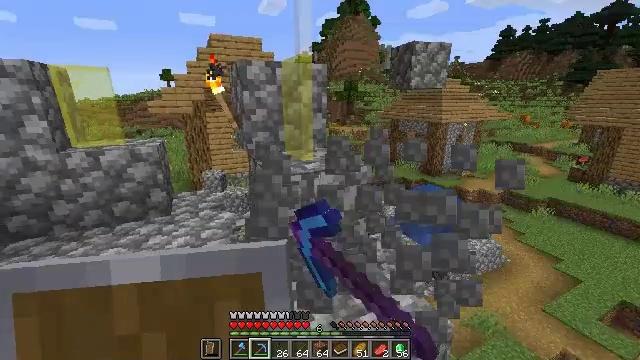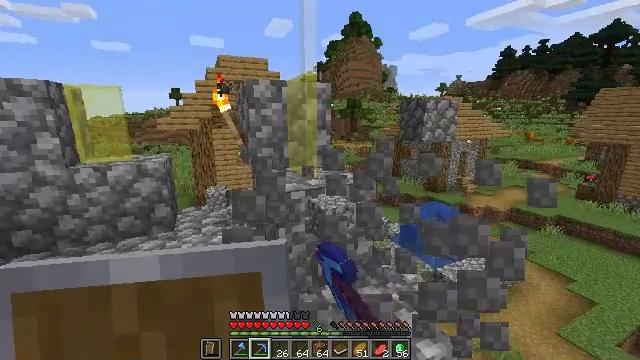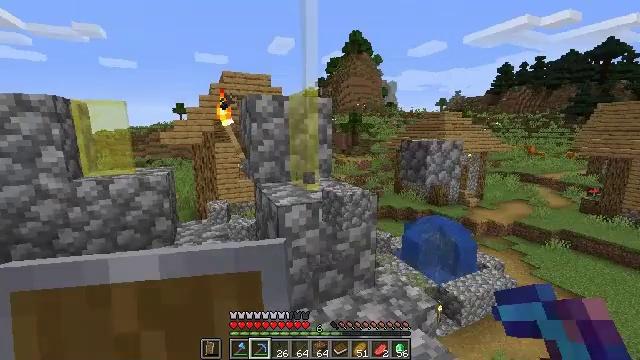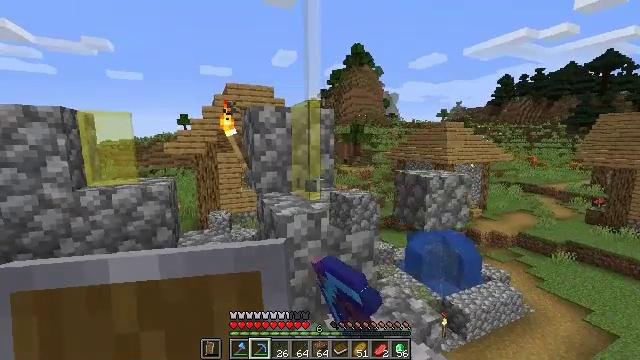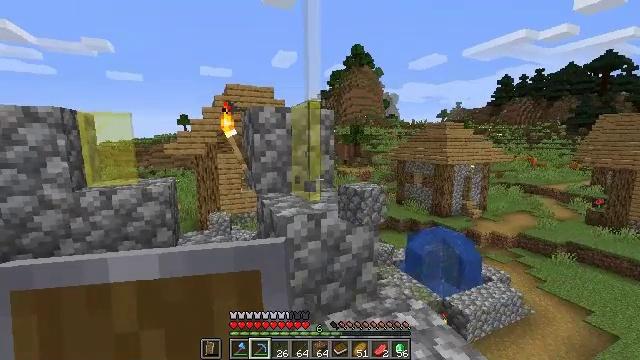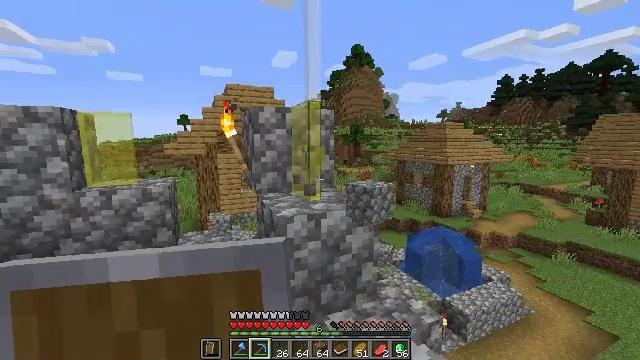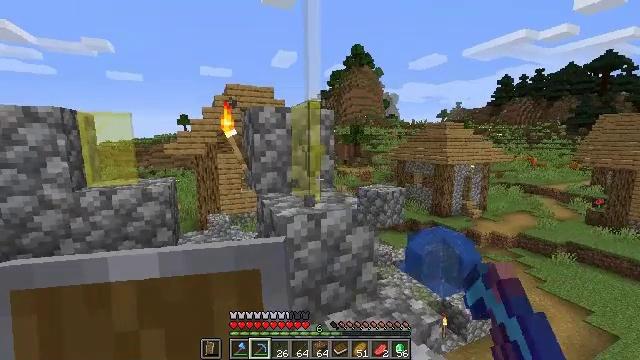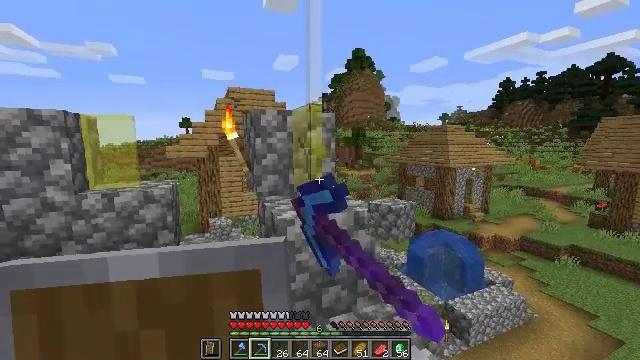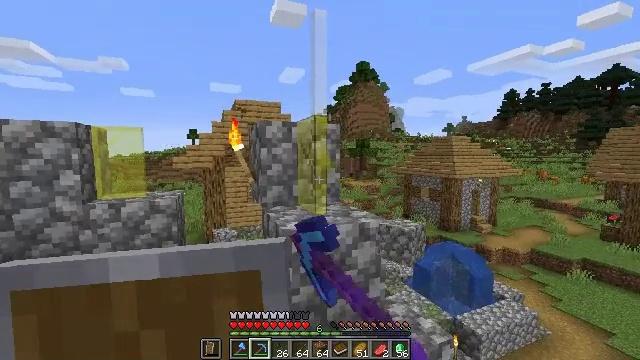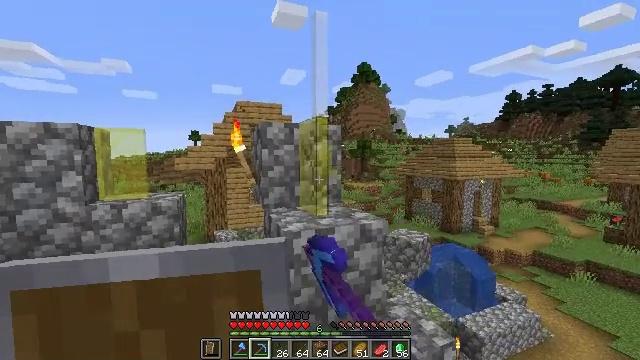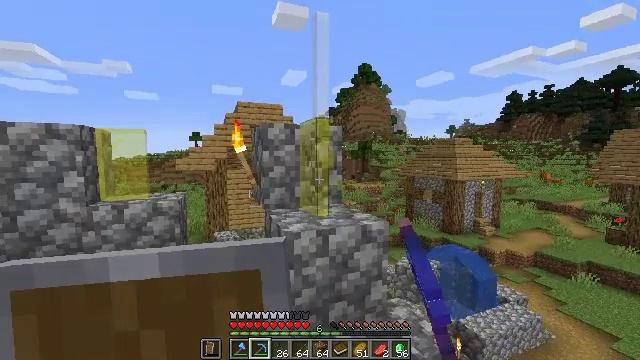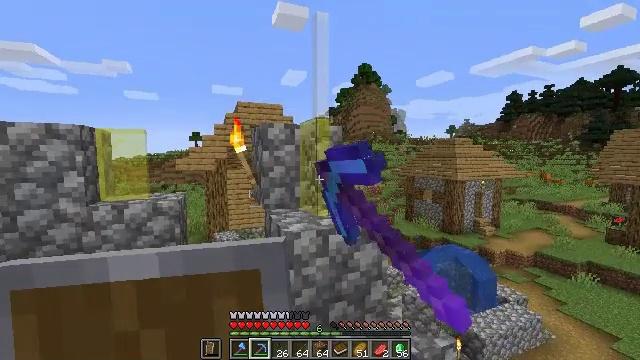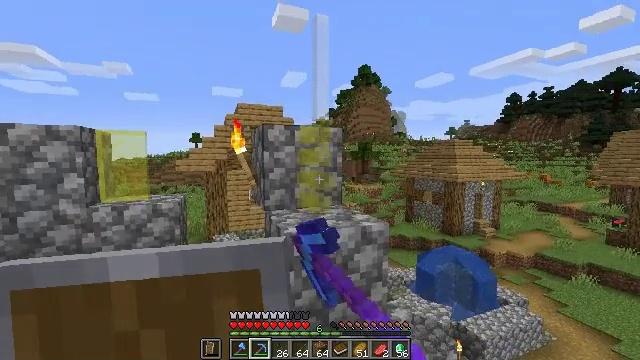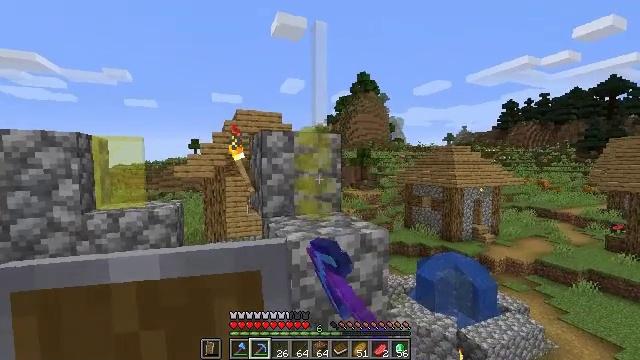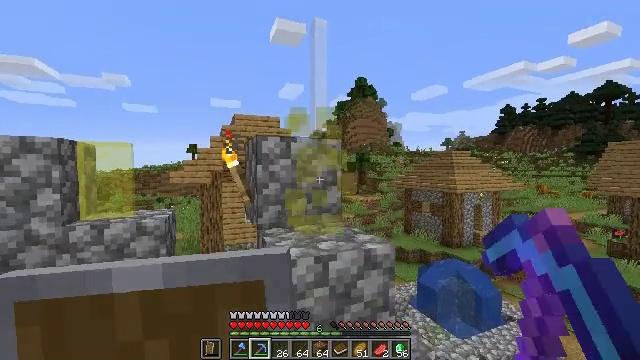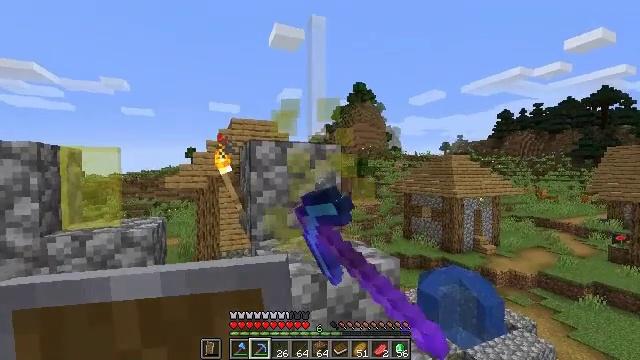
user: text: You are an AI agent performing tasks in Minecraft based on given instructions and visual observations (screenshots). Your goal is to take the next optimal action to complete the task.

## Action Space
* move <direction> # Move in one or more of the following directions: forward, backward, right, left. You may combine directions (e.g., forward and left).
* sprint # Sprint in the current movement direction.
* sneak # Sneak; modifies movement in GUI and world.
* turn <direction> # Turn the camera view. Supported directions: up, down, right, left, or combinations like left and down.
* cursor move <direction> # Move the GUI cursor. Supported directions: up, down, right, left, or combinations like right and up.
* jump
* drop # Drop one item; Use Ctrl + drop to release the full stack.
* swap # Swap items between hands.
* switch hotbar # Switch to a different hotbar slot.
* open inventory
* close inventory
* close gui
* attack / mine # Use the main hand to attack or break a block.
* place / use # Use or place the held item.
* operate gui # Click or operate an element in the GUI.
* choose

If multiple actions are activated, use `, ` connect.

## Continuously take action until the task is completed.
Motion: motion action
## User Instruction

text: Destroy the yellow stained glass pane to clear space.
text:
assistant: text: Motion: turn up, attack / mine
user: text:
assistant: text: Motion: turn up, attack / mine
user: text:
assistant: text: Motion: turn up, attack / mine
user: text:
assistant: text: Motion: attack / mine
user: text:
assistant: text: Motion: attack / mine
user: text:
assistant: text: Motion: attack / mine
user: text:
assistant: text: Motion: attack / mine
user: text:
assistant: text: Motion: turn left and up, attack / mine
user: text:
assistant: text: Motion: attack / mine
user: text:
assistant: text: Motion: attack / mine
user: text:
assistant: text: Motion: attack / mine
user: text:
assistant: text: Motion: attack / mine
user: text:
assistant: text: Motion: move forward, turn up, attack / mine
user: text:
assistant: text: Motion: move forward, turn up, attack / mine
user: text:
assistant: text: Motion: move forward, turn up, attack / mine
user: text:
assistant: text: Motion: turn up, attack / mine
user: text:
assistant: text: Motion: attack / mine